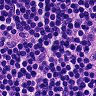
Metastatic tissue present: no